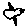
Label: bird